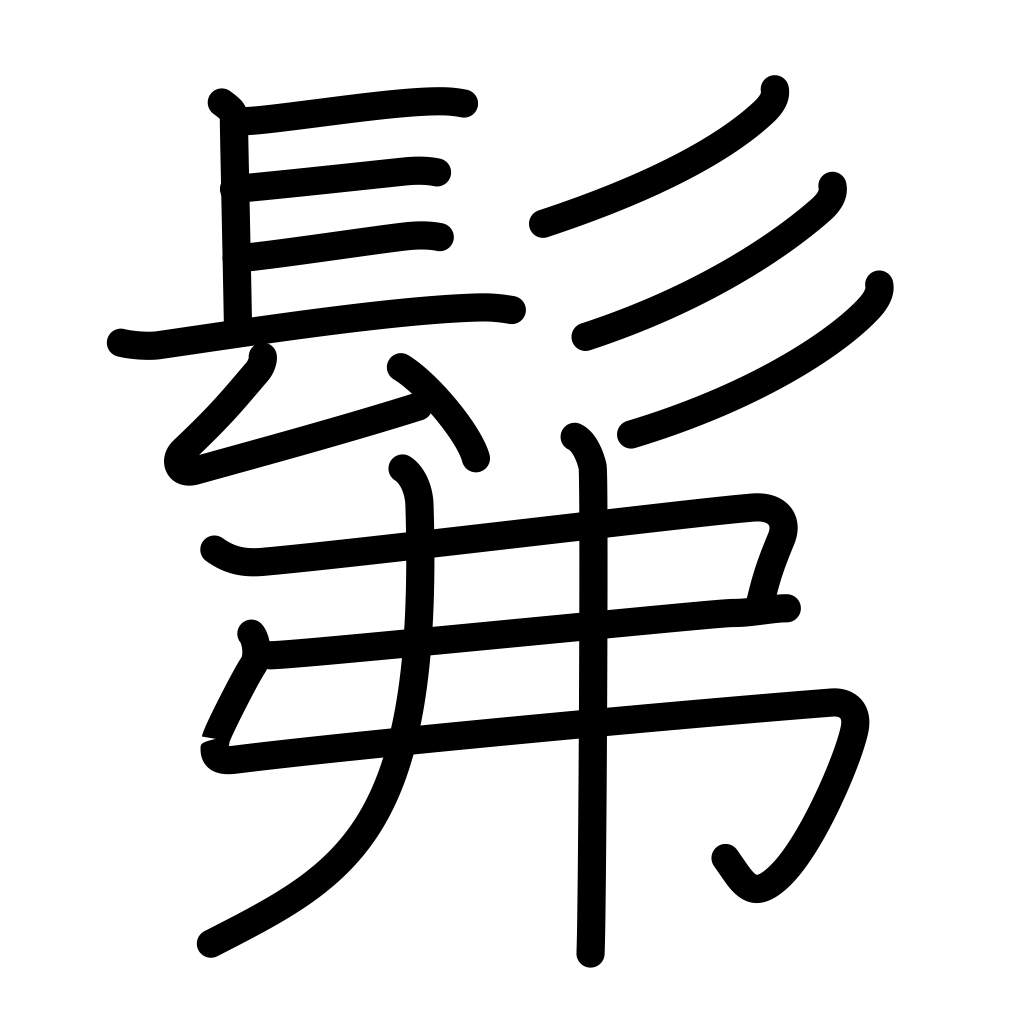
Meaning: dimly